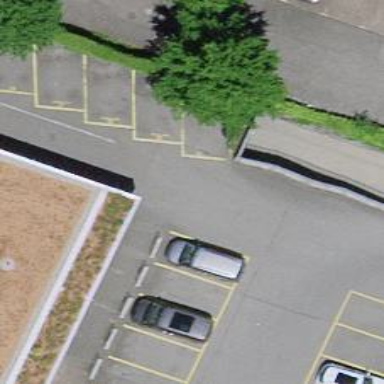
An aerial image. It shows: Parking entrance.